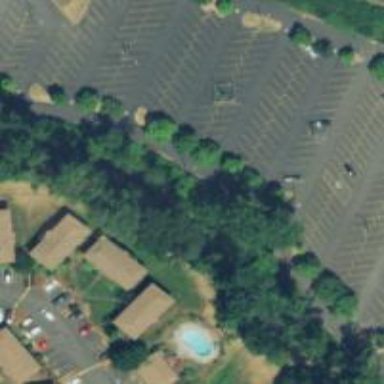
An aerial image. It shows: Parking area with surface.